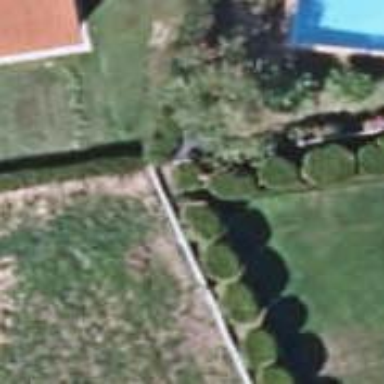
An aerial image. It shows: Fence is in the image.